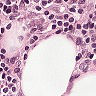
Metastatic tissue present: no